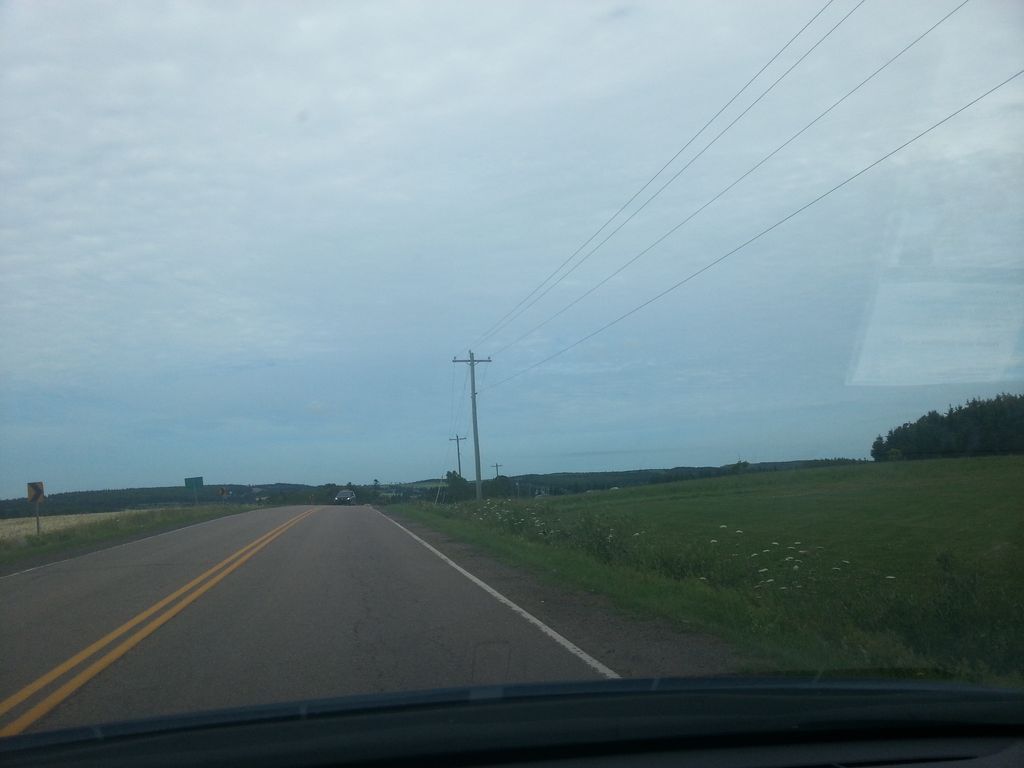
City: charlottetown